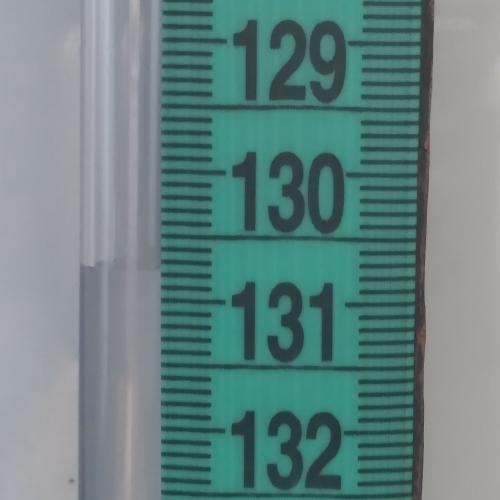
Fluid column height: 130.8 cm